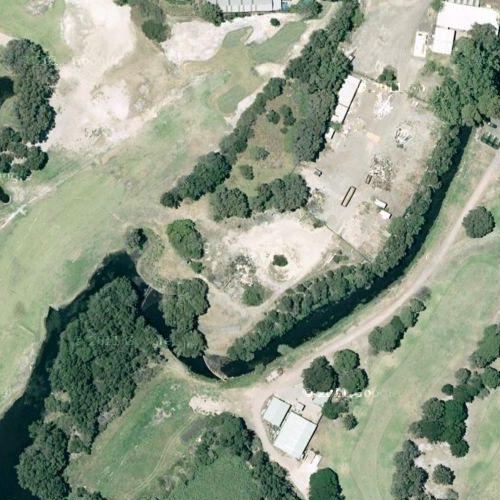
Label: sydney